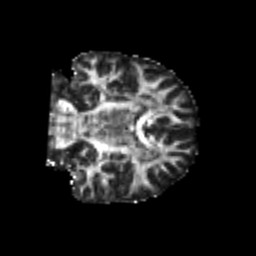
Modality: FA
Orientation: coronal
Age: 24
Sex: male
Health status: healthy
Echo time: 0.074 s